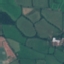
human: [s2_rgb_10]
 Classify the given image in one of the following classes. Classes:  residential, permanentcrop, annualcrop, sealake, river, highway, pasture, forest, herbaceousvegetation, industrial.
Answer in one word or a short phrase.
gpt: Pasture